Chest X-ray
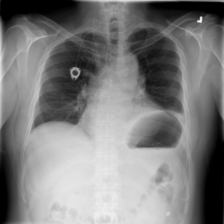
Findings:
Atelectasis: negative
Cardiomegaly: negative
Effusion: negative
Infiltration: negative
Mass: negative
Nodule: negative
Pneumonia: negative
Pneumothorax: negative
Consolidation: negative
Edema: negative
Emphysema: negative
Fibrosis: negative
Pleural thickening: negative
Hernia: negative